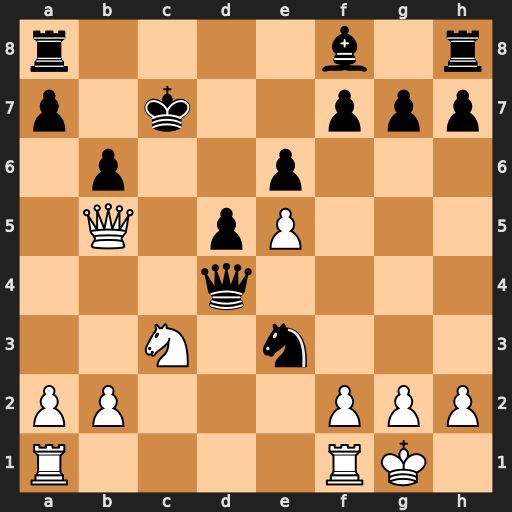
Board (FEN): r4b1r/p1k2ppp/1p2p3/1Q1pP3/3q4/2N1n3/PP3PPP/R4RK1
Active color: w
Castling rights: -
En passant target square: -
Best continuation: fxe3 Qxe3+ Kh1